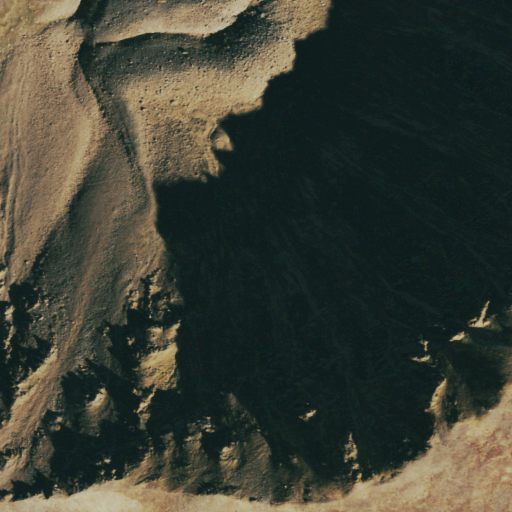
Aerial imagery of mountain in Colorado named Mount Machebeuf containing barren land, grassland, snow, and shrub